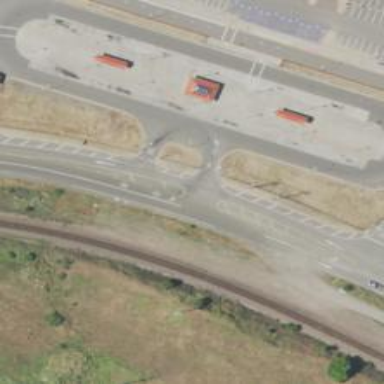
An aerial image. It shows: Busway road.